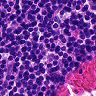
Metastatic tissue present: no